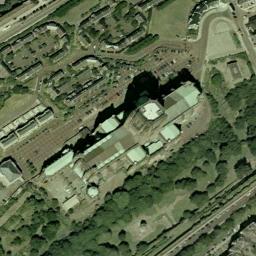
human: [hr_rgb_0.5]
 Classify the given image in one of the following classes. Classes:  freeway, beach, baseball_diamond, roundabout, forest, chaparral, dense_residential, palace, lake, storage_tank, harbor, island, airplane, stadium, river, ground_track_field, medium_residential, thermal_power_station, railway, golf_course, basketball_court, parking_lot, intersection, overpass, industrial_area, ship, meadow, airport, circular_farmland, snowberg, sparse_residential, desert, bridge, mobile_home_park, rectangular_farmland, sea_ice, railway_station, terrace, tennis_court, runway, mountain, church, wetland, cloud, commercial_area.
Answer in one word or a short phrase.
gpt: church